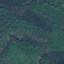
Land use / land cover: Forest